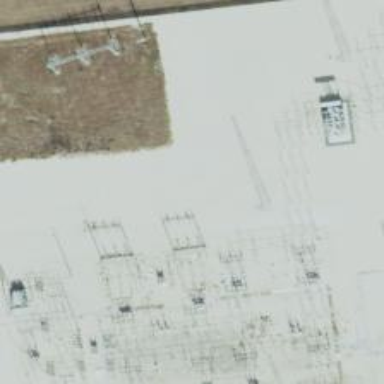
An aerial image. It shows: Power tower.